Question: Can someone please explain why this code is not outputting a value for '$consultant'
When the data base is as follows:

And below is the code...
'''
<?php include ("include/config.php");
$SUC = mysql_query("
SELECT 'decisionValue' FROM 'teamdecision' WHERE 'decisionType' = 'SUconsultant'
")or die($SUC."<br/><br/>".mysql_error());
$SUNumR = mysql_num_rows($SUC);
$consultant = array();
$i="0";
while ($i<$SUNumR && $row = mysql_fetch_assoc($SUC))
{
$consultant[$i] = $row['SUconsultant'];
echo $consultant[$i];
$i++;
}
?>
'''
Thanks
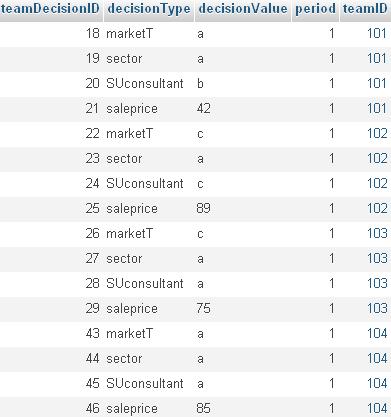
Answer: Shouldn't it be '$consultant[$i] = $row['decisionValue'];'?